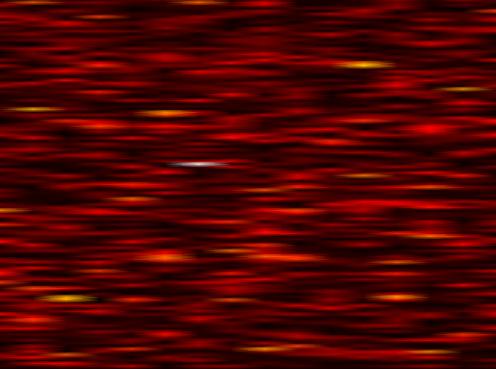
Label: WOLA